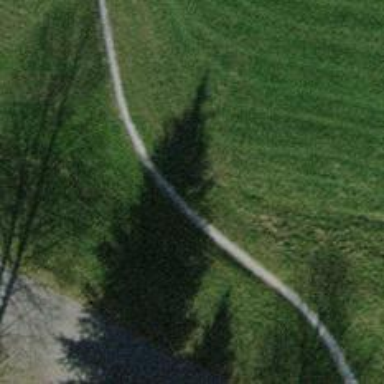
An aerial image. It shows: Path surfaced with fine gravel.